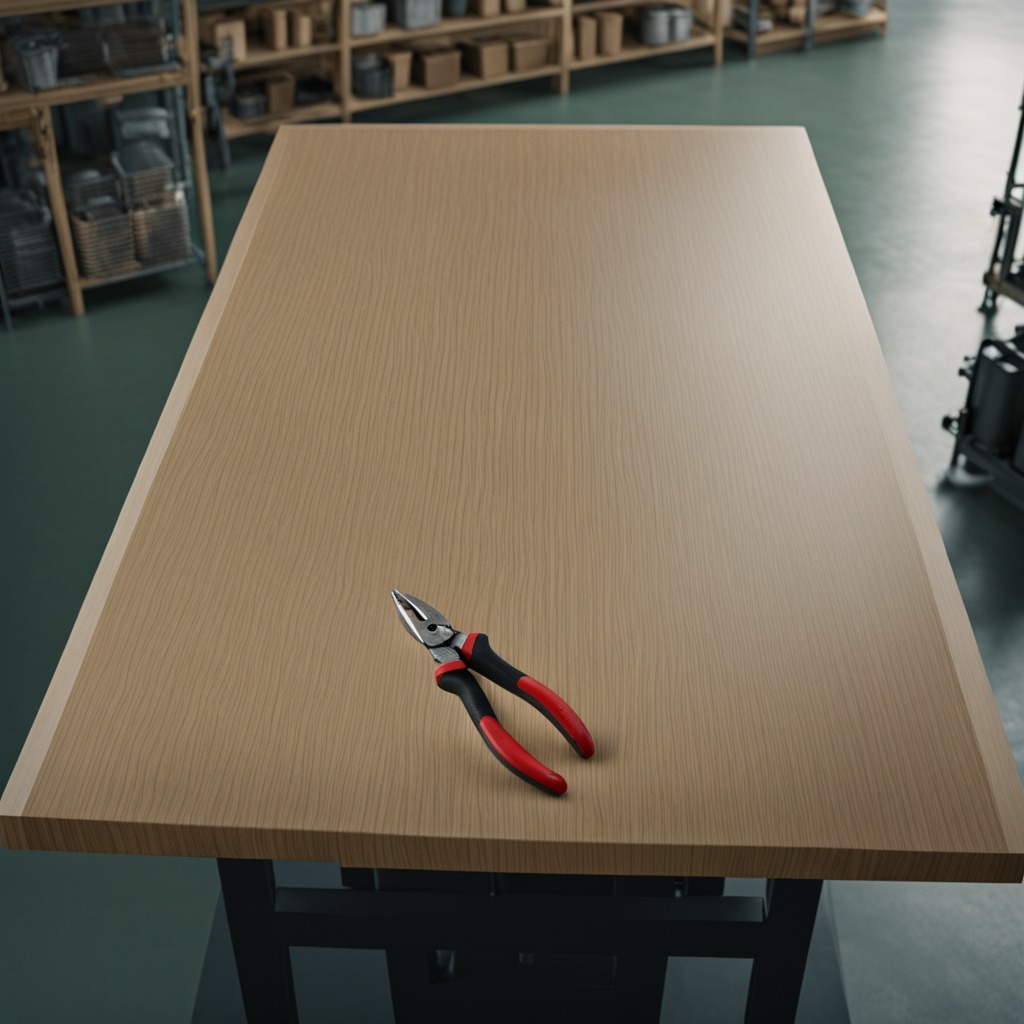
A plier is lying on the workbench.